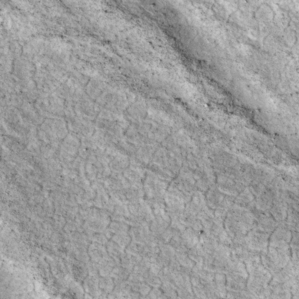
Label: non_frost